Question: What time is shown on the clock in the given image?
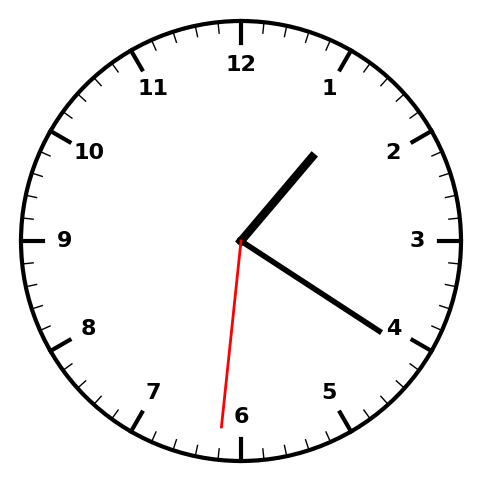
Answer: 01:20:31